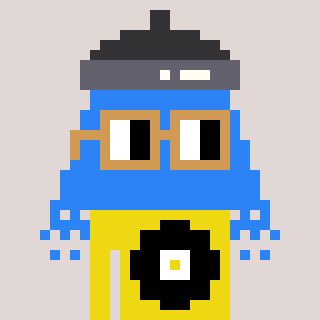
a pixel art character with square brown glasses, a shower-shaped head and a yellow-colored body on a warm background